Question: I have a somewhat odd problem with my UICollectionView:
The collection view is placed in a UITableViewCell and is supposed to show a horizontally scrollable list of items.
So far almost everything is working, the only problem that I am faced with is that the last item is only visible if you scroll and hold (!) - if you let go of the screen it scrolls back to previous item.
Furthermore it positions the last item at a different y coordinate then the rest of them which looks like this:

And to introduce even more complexity I have found that for some reason both of the above described behaviours don't always appear but instead seem to depend on some factor I have not yet been able to identify.
The way I'm configuring my layout object looks like this:
'''
UICollectionViewFlowLayout *flowLayout = [[UICollectionViewFlowLayout alloc] init];
flowLayout.estimatedItemSize = CGSizeMake(87, 26);
flowLayout.scrollDirection = UICollectionViewScrollDirectionHorizontal;
flowLayout.minimumInteritemSpacing = 10;
flowLayout.sectionInset = UIEdgeInsetsMake(10, 10, 10, 10);
[self.collectionView setCollectionViewLayout:flowLayout];
'''
This is done in my UITableViewCell subclass while my table view controller acts as the data source for the collection view.
Can anyone tell me what caused this behaviour and how to fix it?
Thanks in advance!
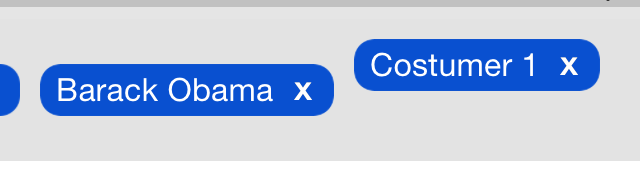
Answer: Ok, so have found that the issue is in some way connected to using self-sizing cells. I am now calculating the size for each cell manually an my layout problems are gone...